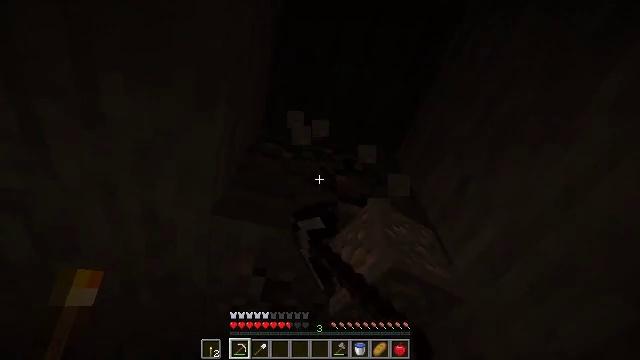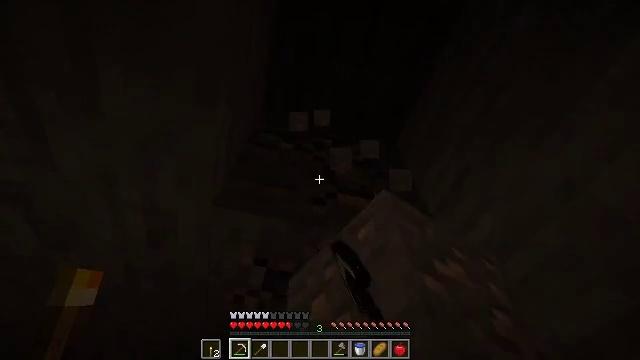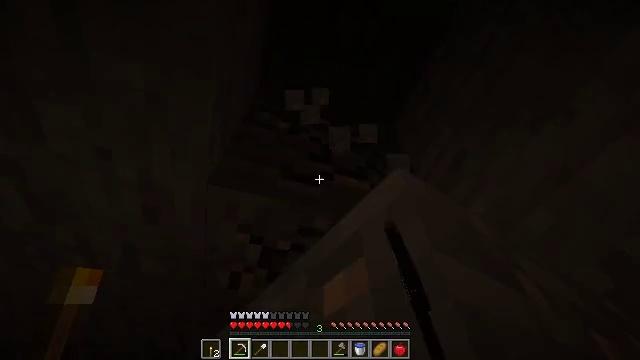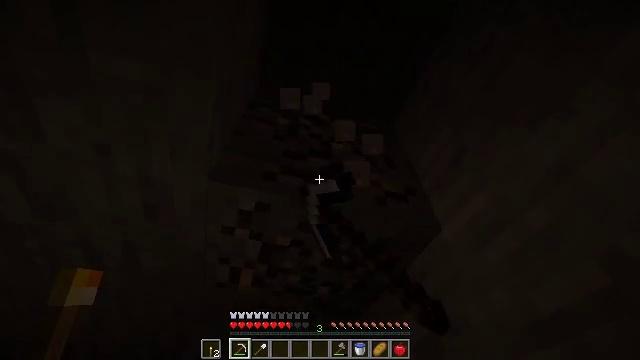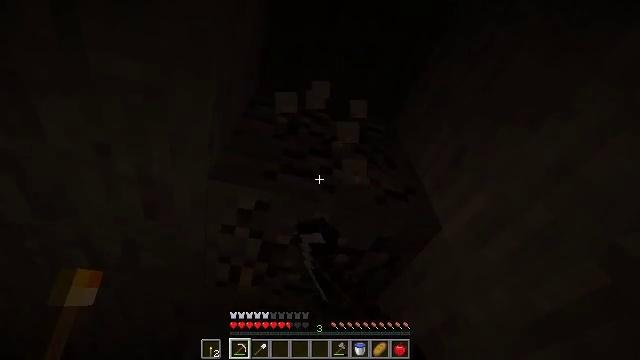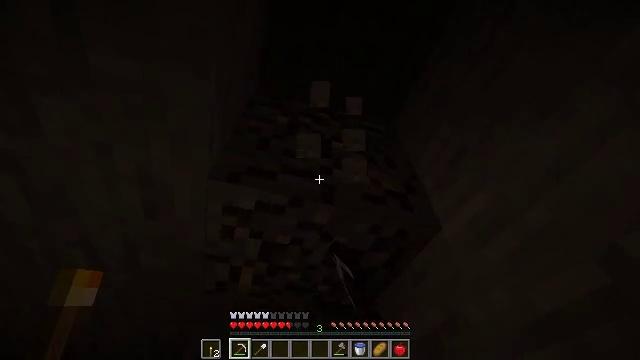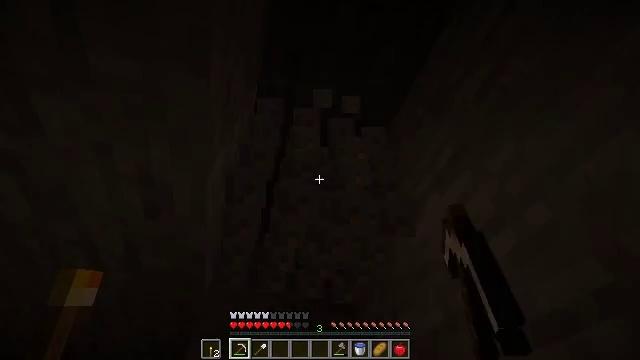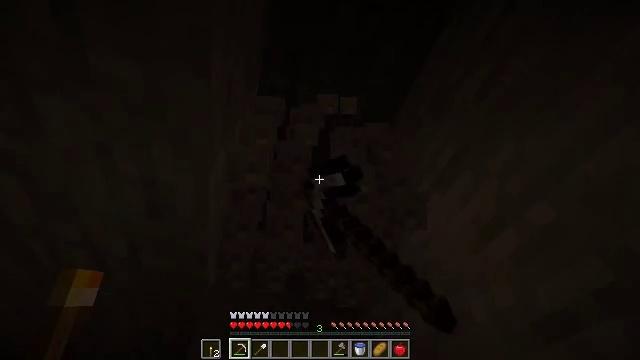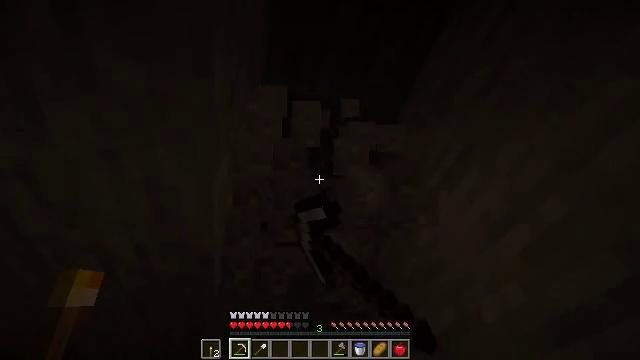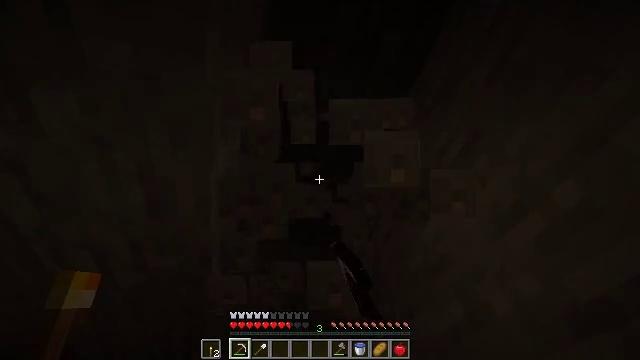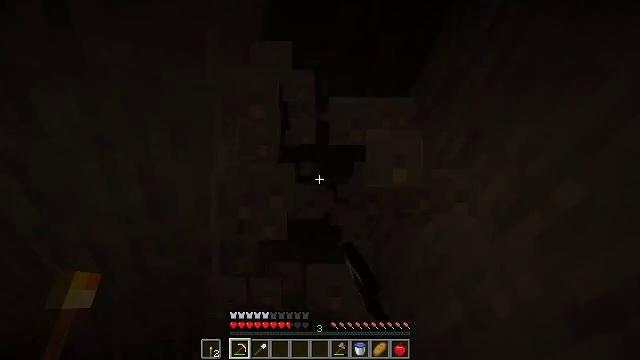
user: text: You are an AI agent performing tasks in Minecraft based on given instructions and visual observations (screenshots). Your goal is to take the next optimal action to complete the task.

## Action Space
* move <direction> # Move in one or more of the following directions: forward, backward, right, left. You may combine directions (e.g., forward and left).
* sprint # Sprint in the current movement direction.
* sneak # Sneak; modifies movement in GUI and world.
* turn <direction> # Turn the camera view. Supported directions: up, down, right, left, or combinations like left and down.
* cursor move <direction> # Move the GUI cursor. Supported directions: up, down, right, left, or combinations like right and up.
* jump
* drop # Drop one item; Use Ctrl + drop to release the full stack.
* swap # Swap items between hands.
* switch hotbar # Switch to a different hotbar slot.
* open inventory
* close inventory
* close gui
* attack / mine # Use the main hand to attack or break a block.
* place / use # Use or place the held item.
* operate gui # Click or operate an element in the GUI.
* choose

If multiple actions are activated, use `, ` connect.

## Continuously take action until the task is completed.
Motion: motion action
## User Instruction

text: Break the iron ore with a tool.
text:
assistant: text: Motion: sneak, turn down, attack / mine
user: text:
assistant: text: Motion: sneak, turn right and down, attack / mine
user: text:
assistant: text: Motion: sneak, attack / mine
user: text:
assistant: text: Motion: sneak, attack / mine
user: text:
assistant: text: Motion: sneak, attack / mine
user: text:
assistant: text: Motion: sneak, attack / mine
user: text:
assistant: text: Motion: sneak, attack / mine
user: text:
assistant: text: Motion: move forward, sneak, turn left, attack / mine
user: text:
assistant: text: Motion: move forward, sneak, attack / mine
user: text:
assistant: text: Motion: move forward, sneak, attack / mine
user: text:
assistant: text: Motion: sneak, attack / mine